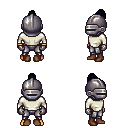
a pixel art fantasy rpg character, male body template, human, tanned skin, white long-sleeve shirt, metal pants, raven short topknot hairstyle, metal helm, metal gloves, brown shoes, four views (front, back, left, right), 2x2 character sprite sheet, small pixel art, hard edges, no anti-aliasing